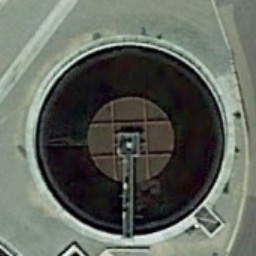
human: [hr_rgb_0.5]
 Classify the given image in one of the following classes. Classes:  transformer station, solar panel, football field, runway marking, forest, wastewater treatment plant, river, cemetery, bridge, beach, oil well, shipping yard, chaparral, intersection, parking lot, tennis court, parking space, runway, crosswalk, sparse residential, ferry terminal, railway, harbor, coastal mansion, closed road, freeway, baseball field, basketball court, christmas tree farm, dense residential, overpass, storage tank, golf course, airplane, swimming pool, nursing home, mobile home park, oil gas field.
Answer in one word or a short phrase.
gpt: wastewater treatment plant